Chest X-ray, AP view. Patient: 34 years old, sex F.
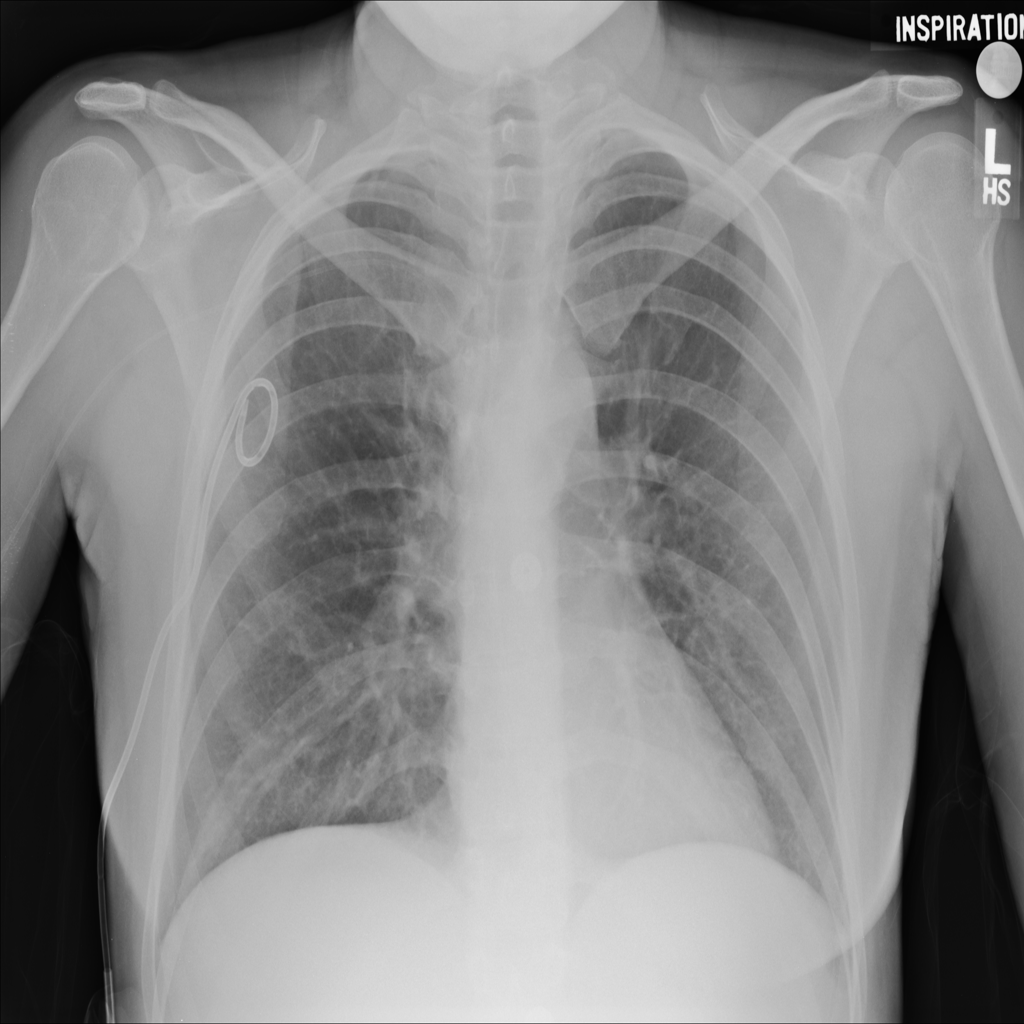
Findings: Pneumothorax